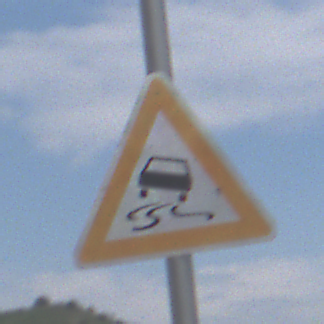
Verkehrszeichen: SchleuderOderRutschgefahr
Umgebung: Outdoor, RoadRail
Tageszeit: Midday
Wetter: PartlyCloudy
Licht: Natural
Jahreszeit: NotSpecified
Kontrast: LowContrast